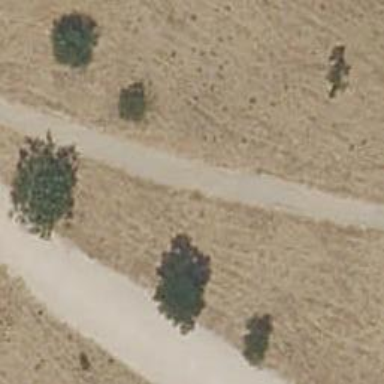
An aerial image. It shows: Path.